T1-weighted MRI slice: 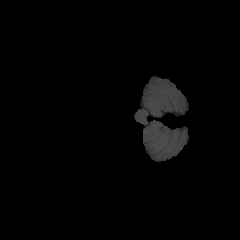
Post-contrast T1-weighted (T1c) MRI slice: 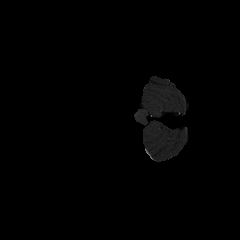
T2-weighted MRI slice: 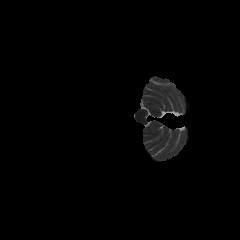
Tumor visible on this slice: no